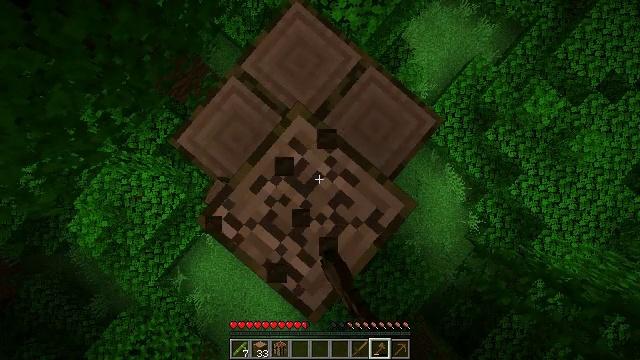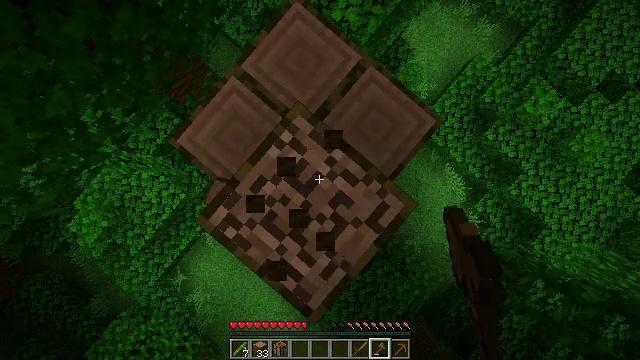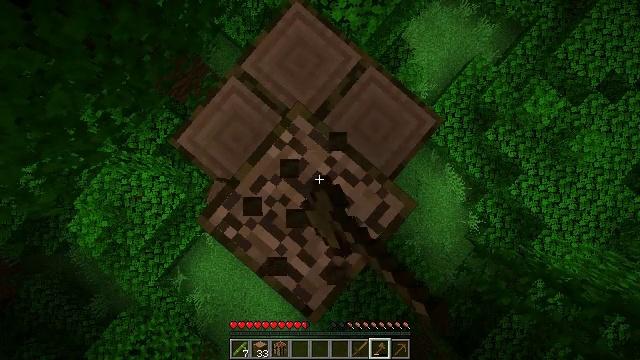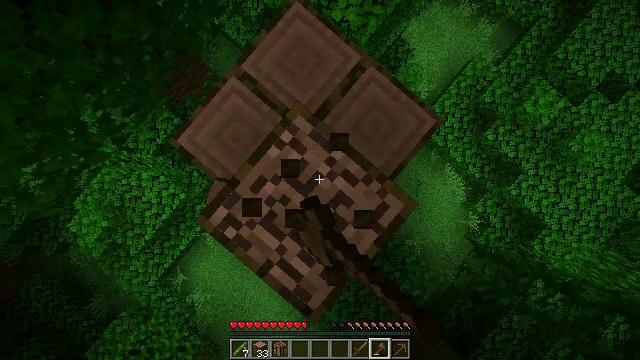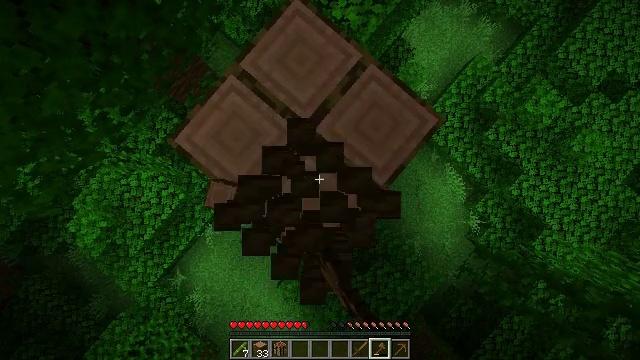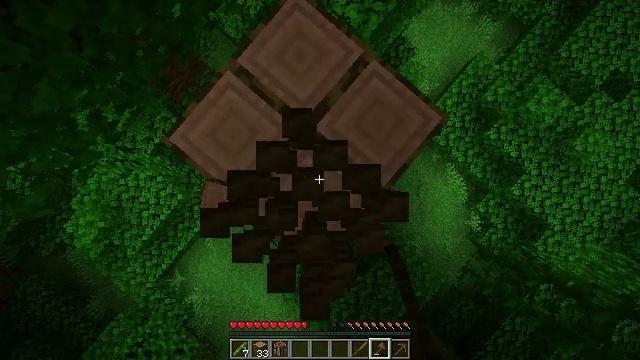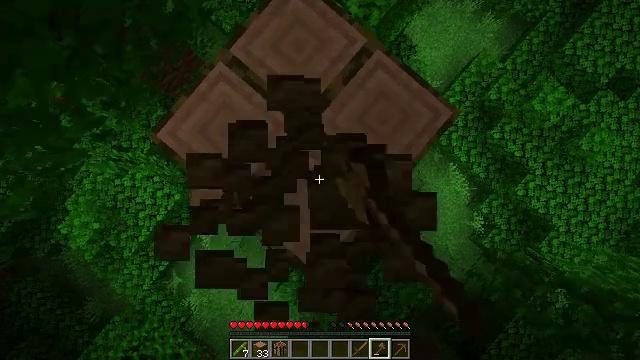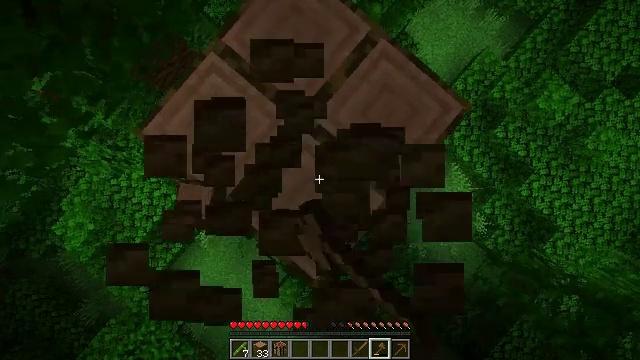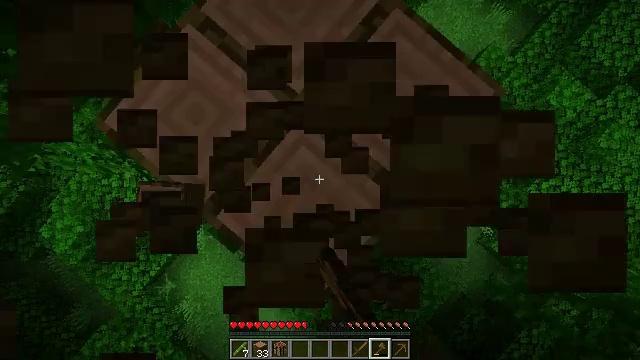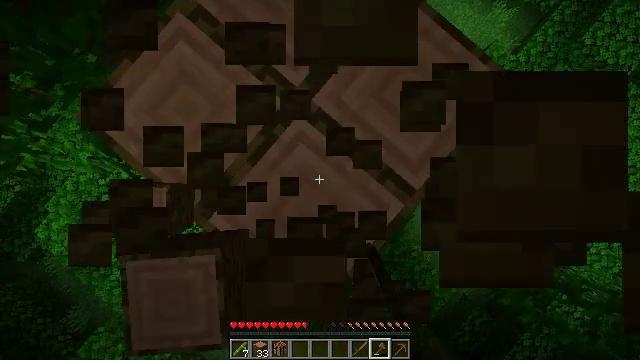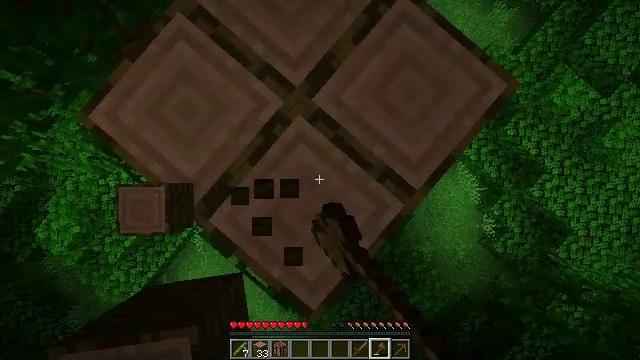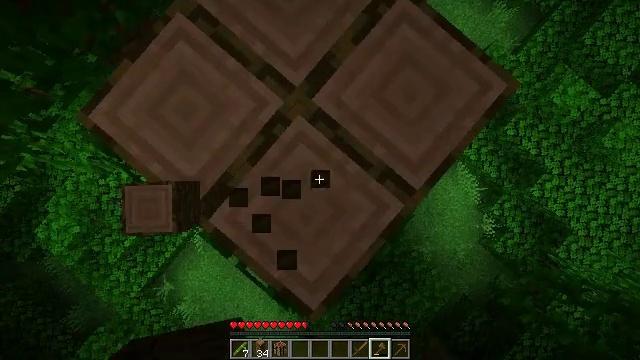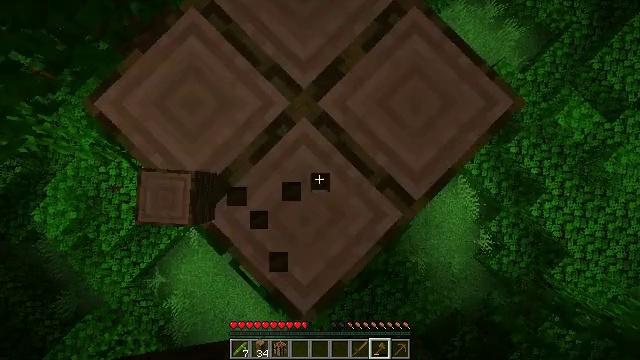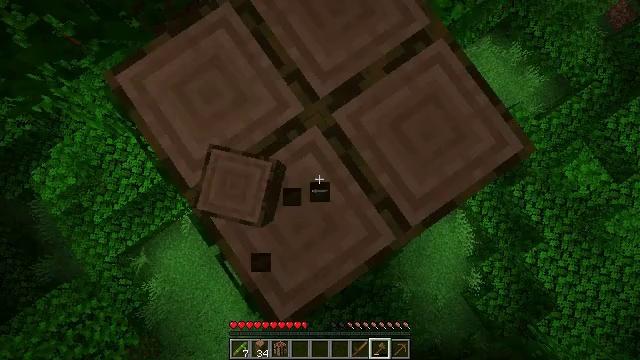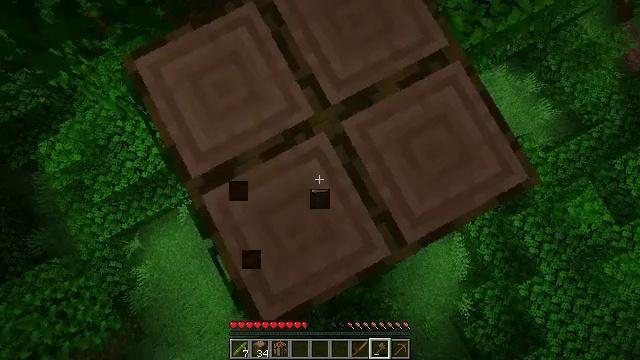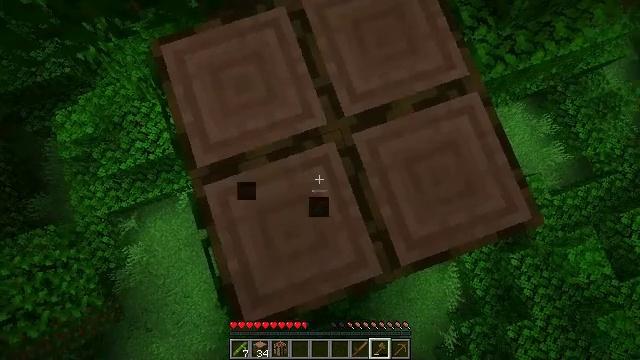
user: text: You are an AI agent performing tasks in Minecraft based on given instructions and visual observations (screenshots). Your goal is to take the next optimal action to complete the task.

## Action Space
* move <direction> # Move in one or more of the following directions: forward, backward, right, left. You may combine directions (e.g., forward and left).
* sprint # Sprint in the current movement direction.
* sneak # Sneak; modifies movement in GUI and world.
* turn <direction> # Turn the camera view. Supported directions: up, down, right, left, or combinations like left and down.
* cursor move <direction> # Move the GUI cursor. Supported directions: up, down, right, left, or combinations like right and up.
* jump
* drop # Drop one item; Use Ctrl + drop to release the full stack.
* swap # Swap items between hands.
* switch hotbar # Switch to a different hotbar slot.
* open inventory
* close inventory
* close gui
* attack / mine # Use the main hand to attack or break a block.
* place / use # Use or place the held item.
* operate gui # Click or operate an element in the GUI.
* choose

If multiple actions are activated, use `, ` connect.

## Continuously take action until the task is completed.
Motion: motion action
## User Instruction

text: Collect the jungle log for building.
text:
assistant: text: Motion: attack / mine
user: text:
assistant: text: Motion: attack / mine
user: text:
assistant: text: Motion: attack / mine
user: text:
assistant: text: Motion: attack / mine
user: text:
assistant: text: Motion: attack / mine
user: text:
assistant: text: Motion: attack / mine
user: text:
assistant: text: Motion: attack / mine
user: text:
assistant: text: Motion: attack / mine
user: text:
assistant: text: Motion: attack / mine
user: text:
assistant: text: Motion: attack / mine
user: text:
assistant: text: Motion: attack / mine
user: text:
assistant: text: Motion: turn left
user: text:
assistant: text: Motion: turn left and up
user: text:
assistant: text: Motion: turn left and up
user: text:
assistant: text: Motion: turn left and up
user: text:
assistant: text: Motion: turn left
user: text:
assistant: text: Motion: no_op
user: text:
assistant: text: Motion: no_op
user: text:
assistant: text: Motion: no_op
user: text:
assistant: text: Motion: no_op
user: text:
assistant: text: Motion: no_op
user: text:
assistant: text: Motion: turn up
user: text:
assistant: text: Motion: turn up
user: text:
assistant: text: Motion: turn up
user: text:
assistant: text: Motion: turn up
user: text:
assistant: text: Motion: turn up
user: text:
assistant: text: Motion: turn up
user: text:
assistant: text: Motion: no_op
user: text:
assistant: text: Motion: no_op
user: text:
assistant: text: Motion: no_op